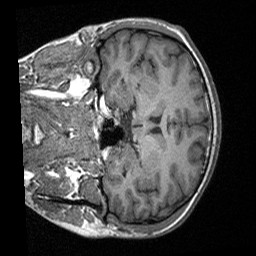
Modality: T1w
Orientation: coronal
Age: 18
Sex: male
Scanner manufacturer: siemens
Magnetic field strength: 3 T
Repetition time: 1.64 s
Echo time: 0.00234 s